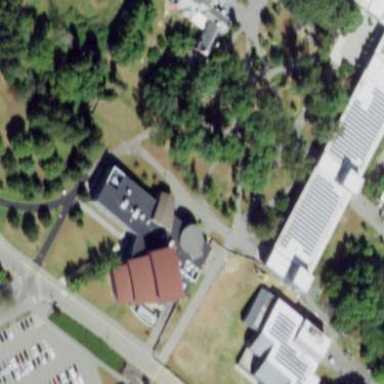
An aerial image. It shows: Arts centre housed inside building.